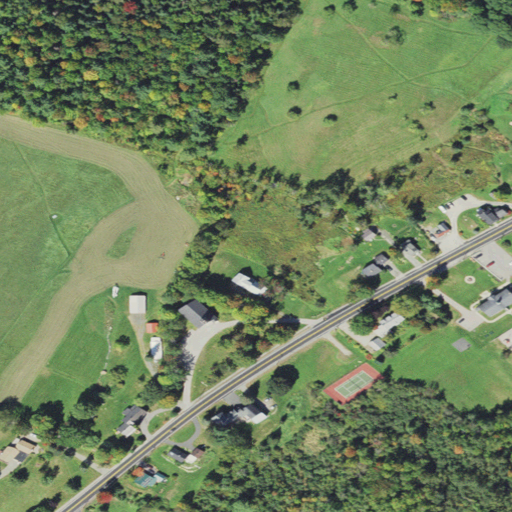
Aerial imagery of mountain in New Hampshire named Sugar Hill containing pasture, mixed forest, low intensity development, woody wetlands, deciduous forest, open development, evergreen forest, and medium intensity development